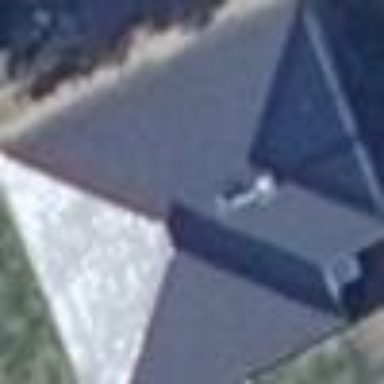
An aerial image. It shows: Simple house.